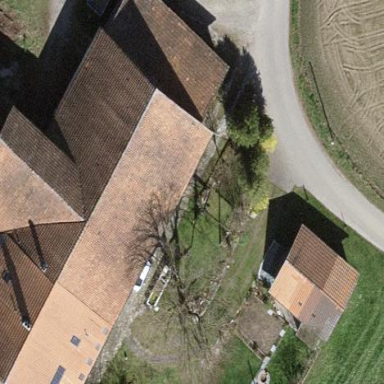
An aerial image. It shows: Farm building.